Aerial crown-view tile of a tropical tree (Barro Colorado Island, Panama), acquired 20250915:
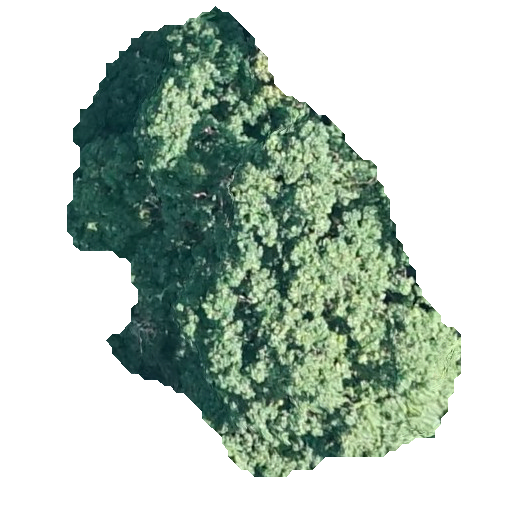
Species: Terminalia oblonga
GBIF accepted scientific name: Terminalia oblonga
Crown area: 163.379 m²